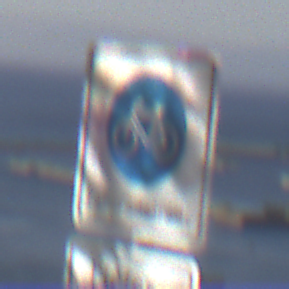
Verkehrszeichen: BeginnFahrradstrasse
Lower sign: BesondereFahrzeugeUndTransportgueter5
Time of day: MorningAfternoon
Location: Outdoor (RoadRail)
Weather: PartlyCloudy
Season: NotSpecified
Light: Natural